Question: I want to change the sequence of the legend.
See the figure. I want the sequence to be: green and 'data2', blue and 'data3', black and 'data4', red and 'data1'.
Could anyone give a demo?

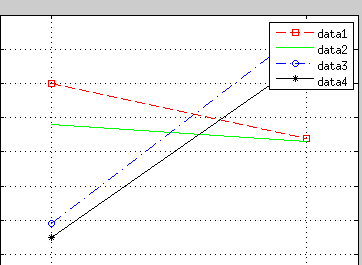
Answer: Change the order in which the plots are added to the figure, and then call 'legend' normally. That should do it.
---
You can also do it as follows. First get handles to the individual plots:
'''
h1 = plot(1:5);
hold on
h2 = plot(11:15, 'r');
'''
Then call 'legend' specifying the order:
'''
legend([h1 h2],'plot1','plot2')
'''
or
'''
legend([h2 h1],'plot2','plot1')
'''